Field crop: tomato
Growth stage: 1
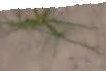
Species: cyperus